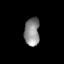
Tissue: lung
Cell type: Epithelial cells
Senescence score: 0.5715
Nuclear area (px): 418
Mean DAPI intensity: 140.282